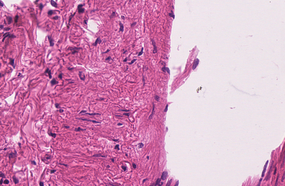
Tumor epithelial tissue: no
Tumor-associated stroma tissue: yes
Normal tissue: no